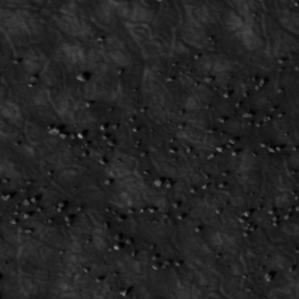
Label: non_frost